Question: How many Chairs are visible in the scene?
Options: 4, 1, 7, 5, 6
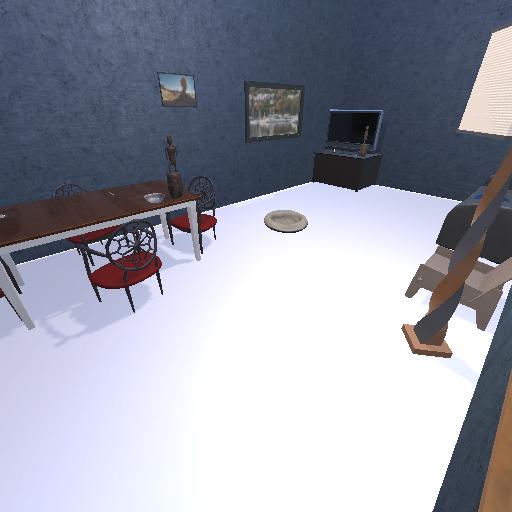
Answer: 4